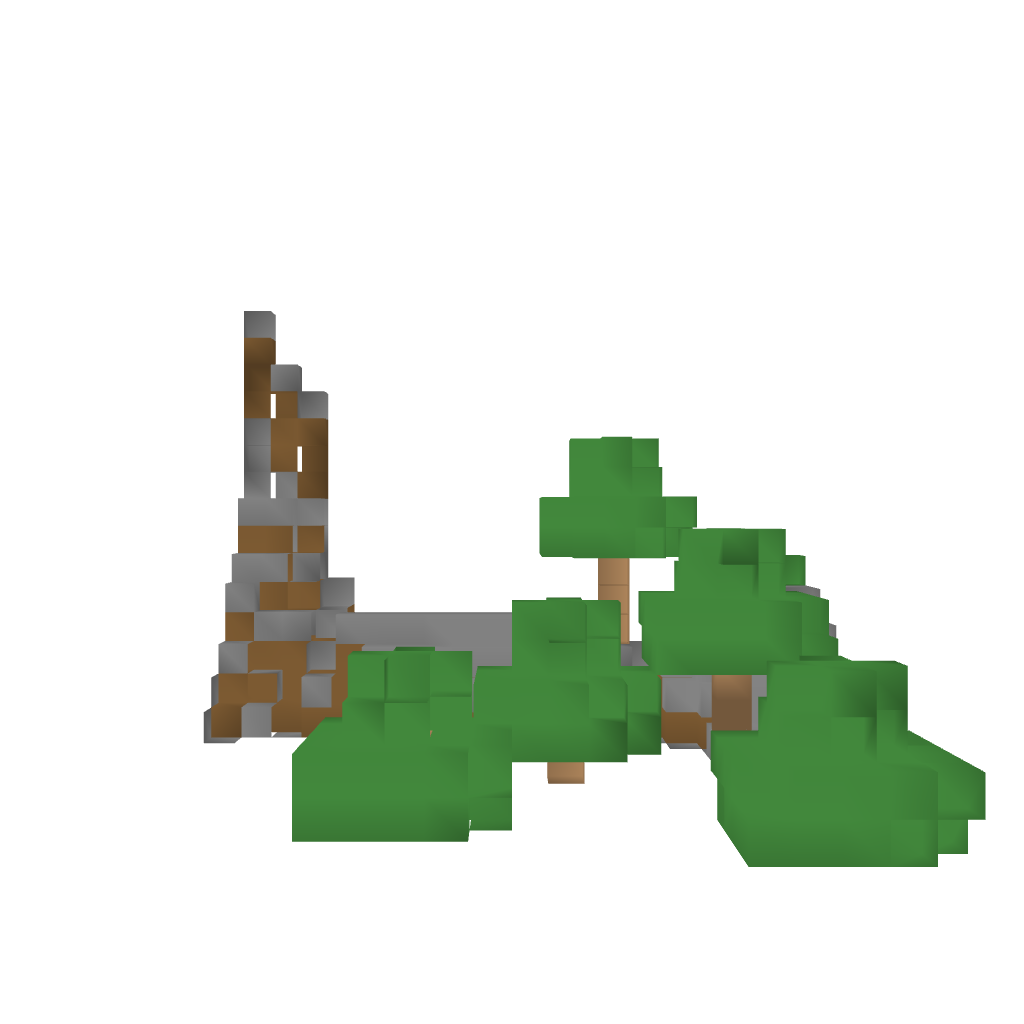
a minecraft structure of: Force a modern house made by Webisod bad low quality